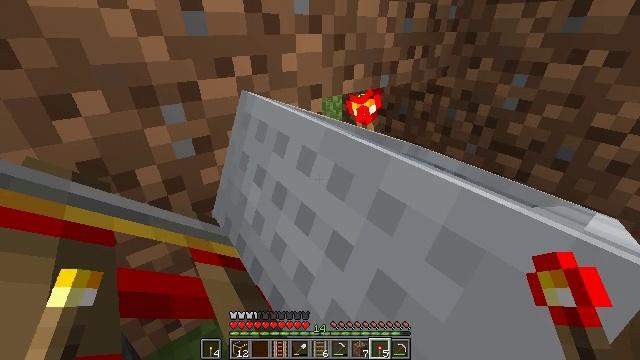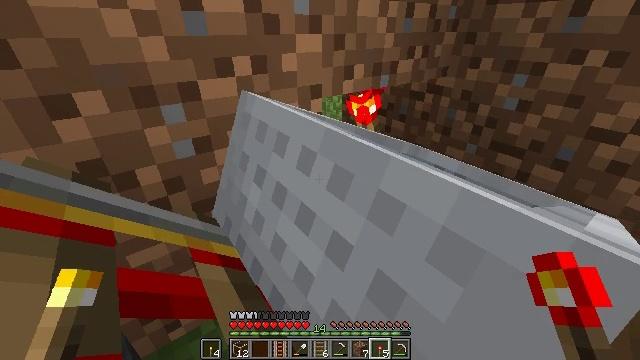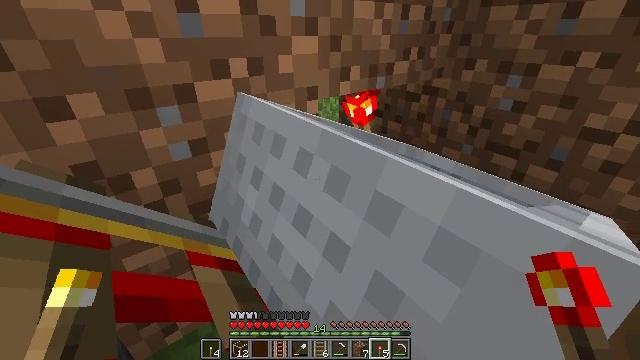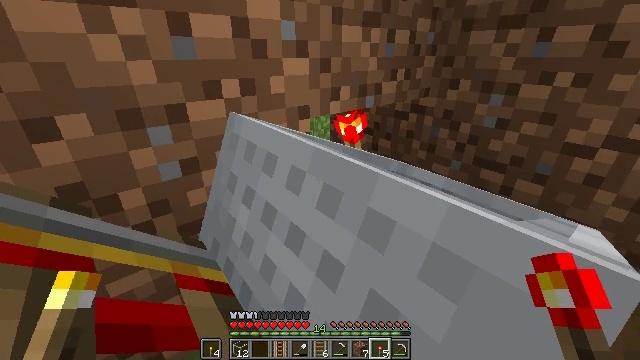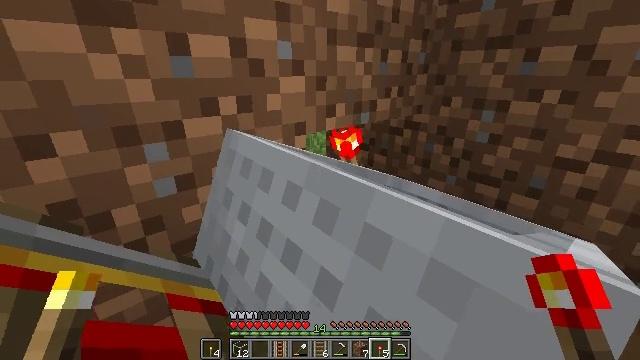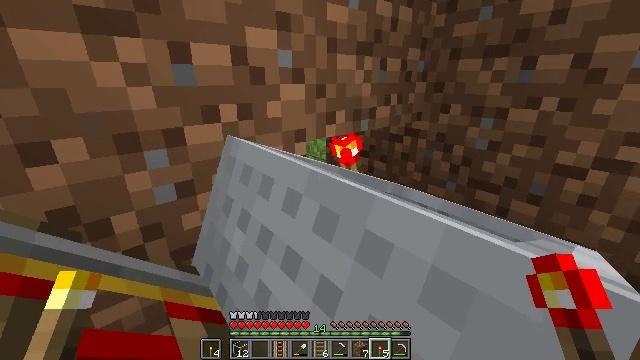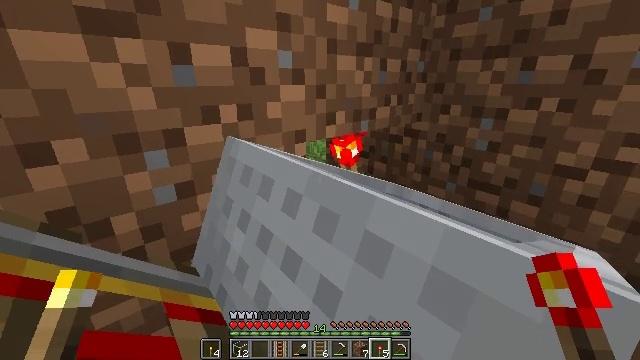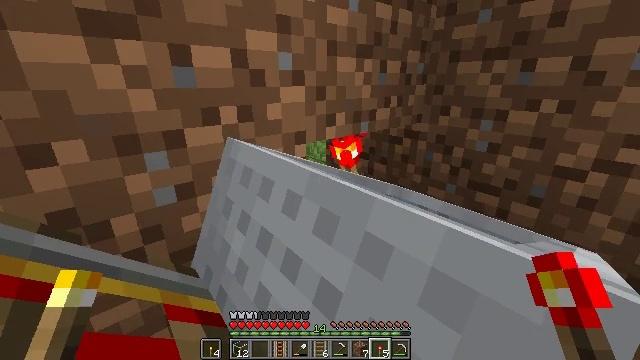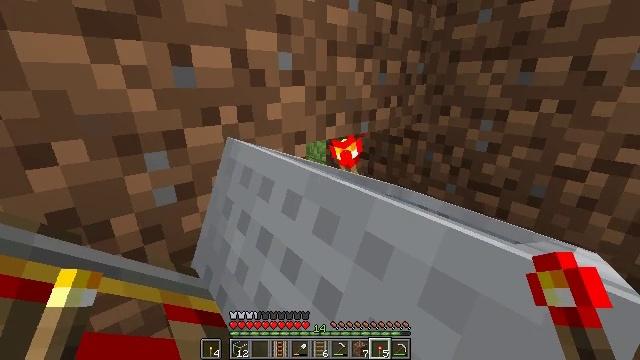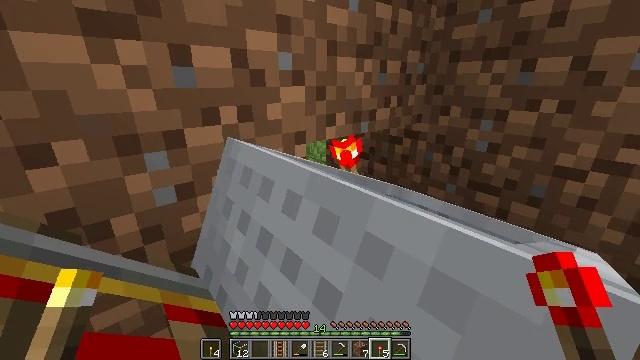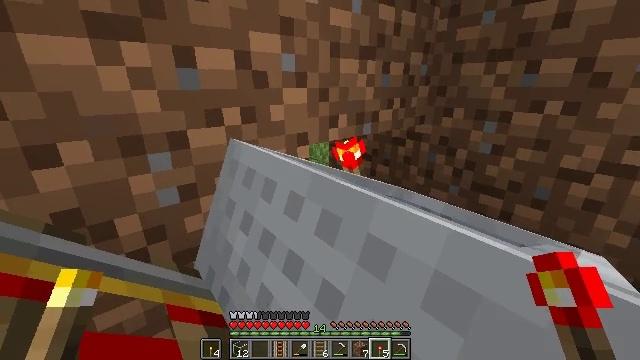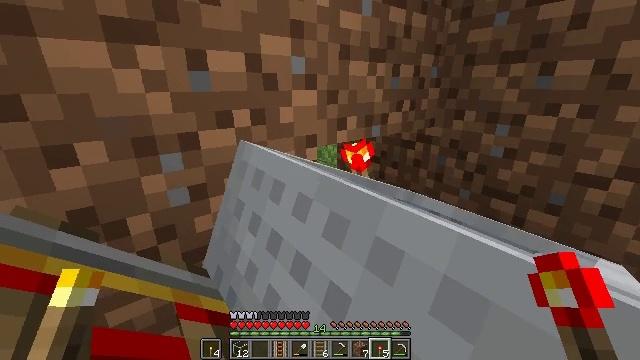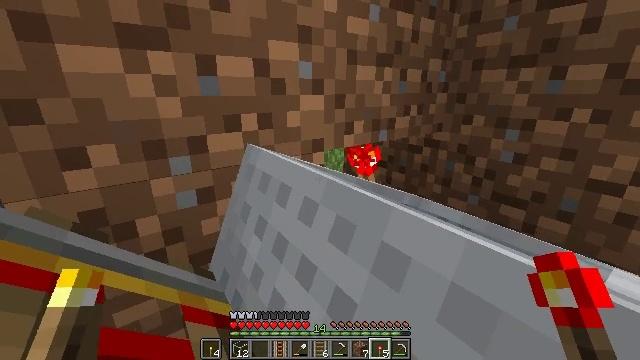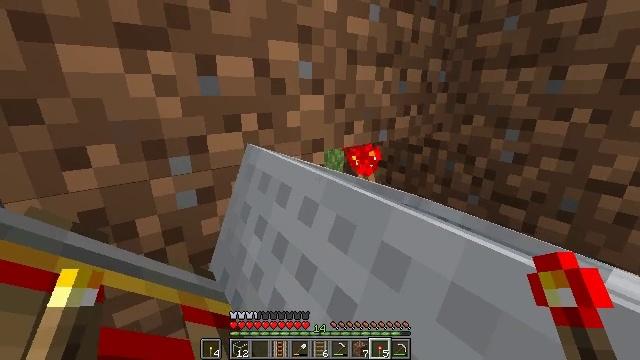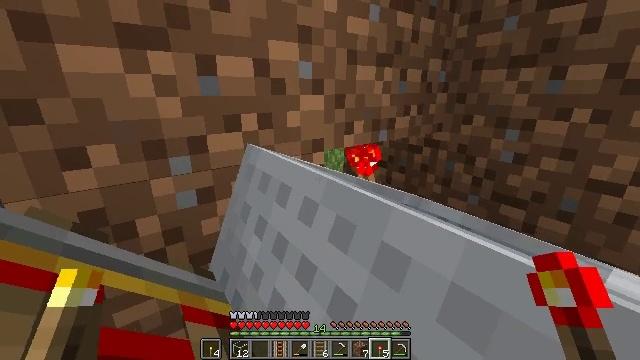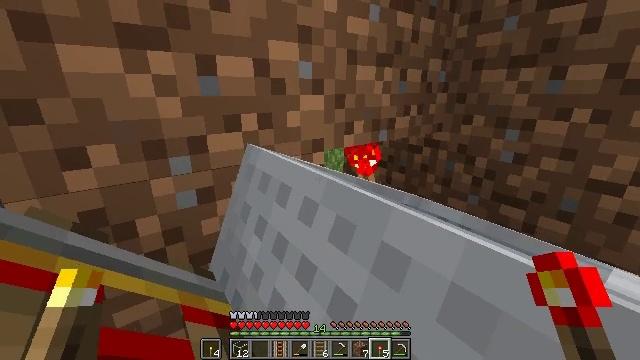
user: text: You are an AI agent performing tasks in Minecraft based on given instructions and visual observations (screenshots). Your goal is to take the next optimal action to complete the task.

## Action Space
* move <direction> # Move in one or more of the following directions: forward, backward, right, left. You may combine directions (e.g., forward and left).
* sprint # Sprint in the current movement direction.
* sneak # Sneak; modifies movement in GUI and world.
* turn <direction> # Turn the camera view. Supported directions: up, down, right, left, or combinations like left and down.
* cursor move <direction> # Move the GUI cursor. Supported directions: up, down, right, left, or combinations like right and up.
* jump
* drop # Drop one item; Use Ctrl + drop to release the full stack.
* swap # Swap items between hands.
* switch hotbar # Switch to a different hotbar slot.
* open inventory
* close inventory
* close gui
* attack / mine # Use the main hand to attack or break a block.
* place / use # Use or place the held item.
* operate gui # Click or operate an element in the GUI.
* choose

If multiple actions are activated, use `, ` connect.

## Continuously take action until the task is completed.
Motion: motion action
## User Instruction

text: Gather the redstone wall torch attached to the wall.
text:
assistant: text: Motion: sneak
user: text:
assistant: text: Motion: sneak
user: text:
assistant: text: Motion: sneak, turn right and up
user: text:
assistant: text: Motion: sneak, turn up
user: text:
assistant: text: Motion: sneak, turn up
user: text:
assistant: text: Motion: sneak
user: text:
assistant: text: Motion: sneak
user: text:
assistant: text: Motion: sneak
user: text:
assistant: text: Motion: sneak
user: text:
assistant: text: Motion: sneak
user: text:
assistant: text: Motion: sneak, turn left
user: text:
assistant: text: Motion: sneak, turn left
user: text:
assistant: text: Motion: sneak
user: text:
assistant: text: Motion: sneak
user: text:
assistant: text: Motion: sneak
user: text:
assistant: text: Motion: sneak
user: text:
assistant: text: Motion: sneak, turn up
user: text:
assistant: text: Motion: sneak, turn up
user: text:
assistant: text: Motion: sneak
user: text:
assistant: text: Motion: sneak
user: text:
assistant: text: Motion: sneak, turn left and up
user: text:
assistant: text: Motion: sneak, turn left and up
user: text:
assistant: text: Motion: sneak
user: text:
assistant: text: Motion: sneak
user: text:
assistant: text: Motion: sneak
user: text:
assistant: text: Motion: sneak
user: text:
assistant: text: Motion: sneak, turn right
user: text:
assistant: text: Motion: sneak, turn right and down
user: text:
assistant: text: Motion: sneak, turn right and down
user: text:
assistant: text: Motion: sneak